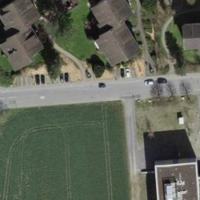
EUNIS habitat code: 54
Species observed at this site:
Geranium nodosum